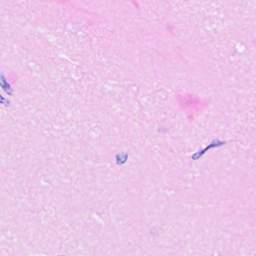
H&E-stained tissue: Breast